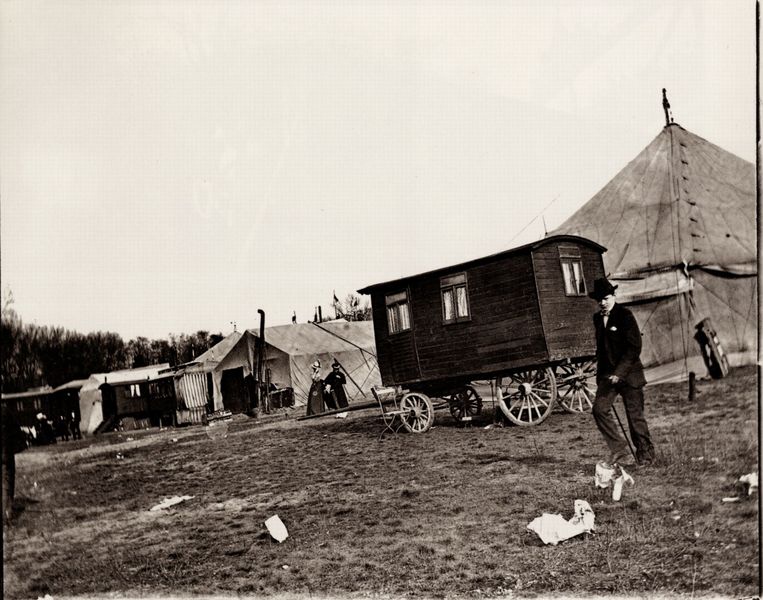
Titel: Rummel, am Rande des Rummelplatzes
Künstler: Heinrich Zille
Schlagwörter: blätter, himmel, mann, weiß, bäume, frauen, menschen, fenster, frau, grau, holz, hut, hüte, kleid, männer, schwarz, stuhl, gras, hund, rasen, wiese, zylinder, alt, anzug, mensch, spitze, erde, gräser, wind, boden, schnüre, stoff, paar, schräg, wald, kamin, karren, räder, schornstein, stock, papier, fahnen, gehstock, laufen, hecke, kutsche, platz, ziehen, sepia, rad, wagen, vorhänge, wohnung, streifen, steppe, grass, foto, fotografie, photographie, melone, fetzen, zigeuner, zettel, schwarz-weiss, volk, zirkus, spazierstock, wimpel, manege, photo, antik, dreck, kanonenrohr, wagenräder, heizung, schief, zelt, zelte, fesnter, historisch, lager, rummel, zirkuszelt, planen, abfall, circus, wohnwagen, zirkuswagen, ofenrohr, agen, tehen, müll, wanderzirkus, unrat, menchen, schwarzweißfoto, zille, heinrich, verwahrlost, gehens, radw, fahrendes